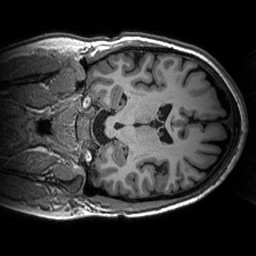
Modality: T1w
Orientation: coronal
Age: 33
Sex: female
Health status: healthy
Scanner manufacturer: siemens
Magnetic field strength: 3 T
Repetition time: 2.53 s
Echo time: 0.00288 s